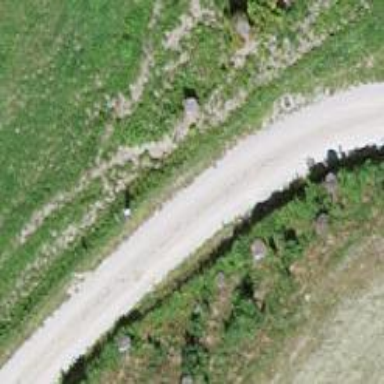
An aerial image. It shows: Gravel track with grade 2 tracktype.